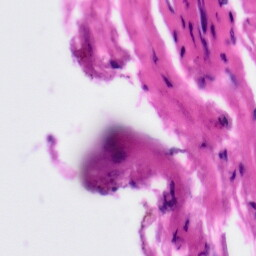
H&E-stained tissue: Tonsil